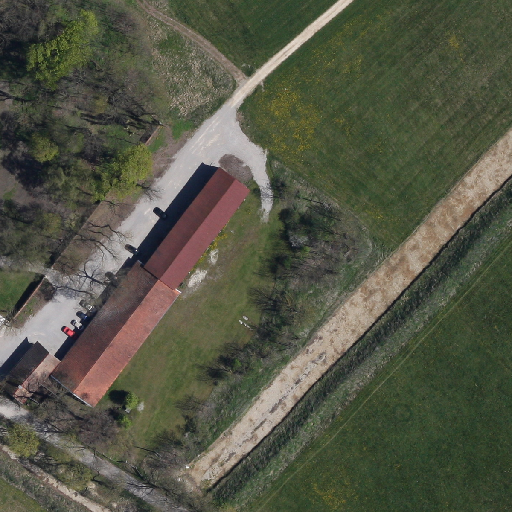
Referring expression: paved road